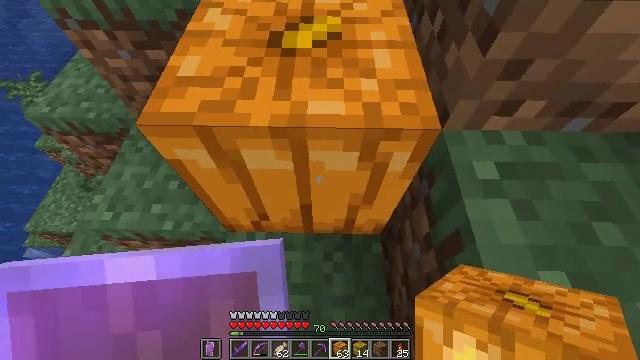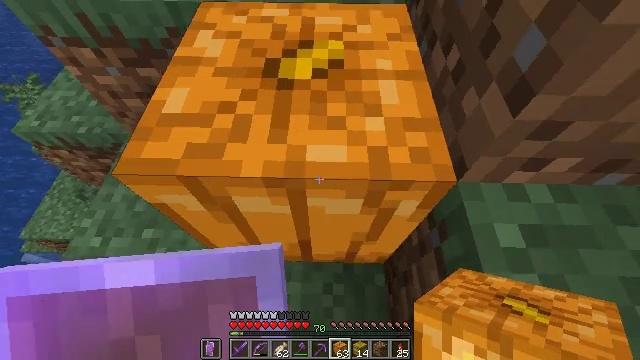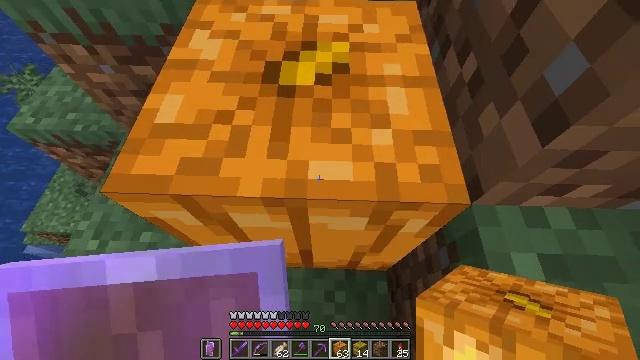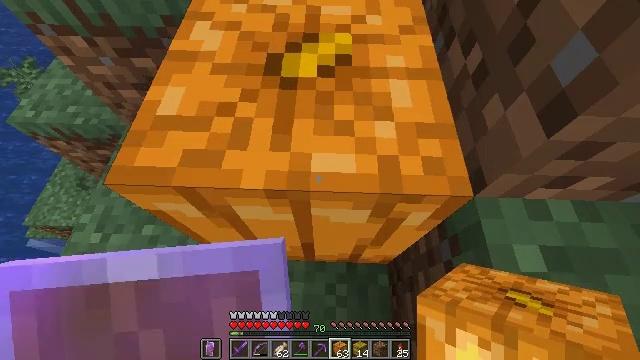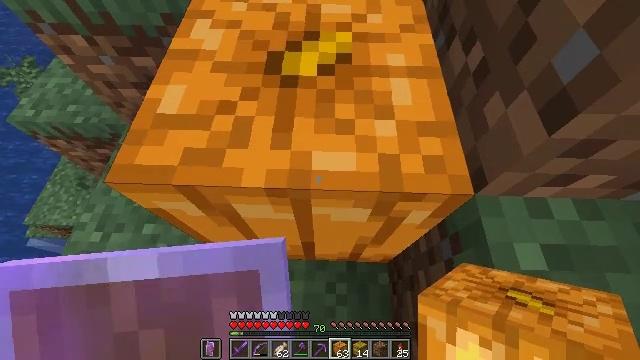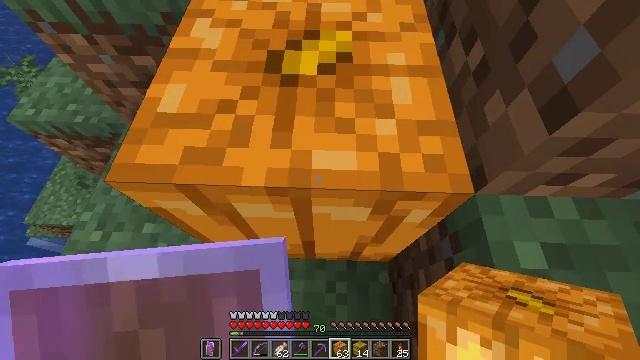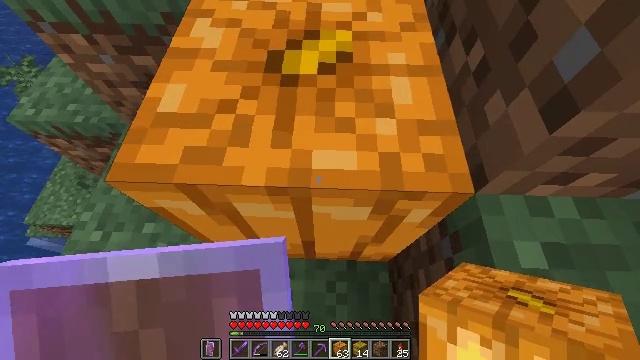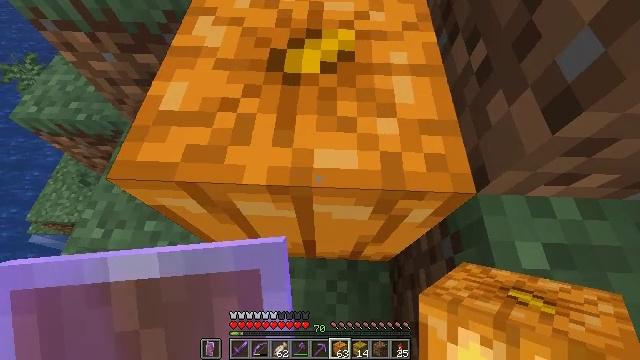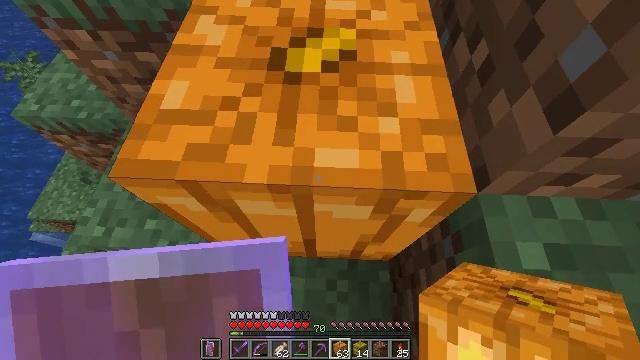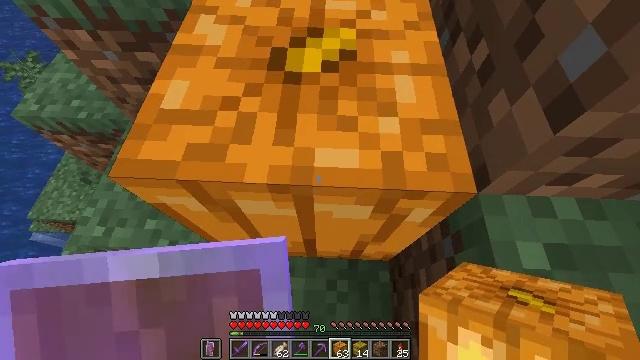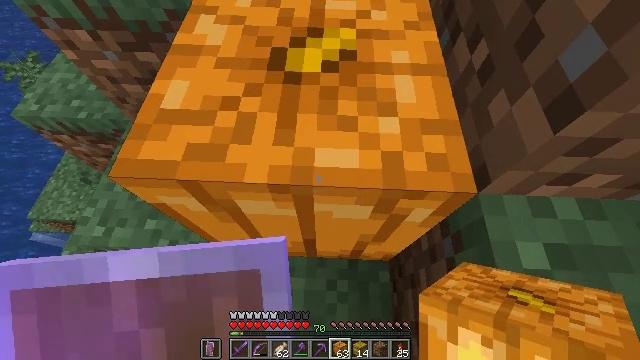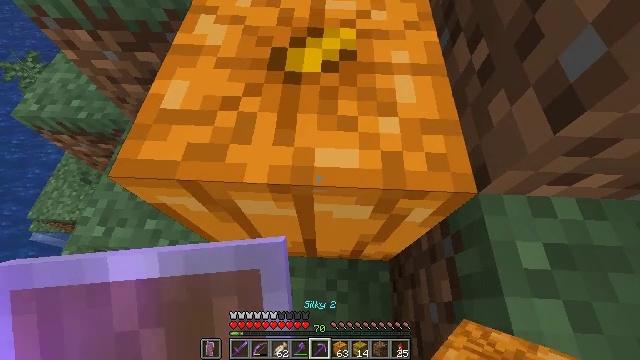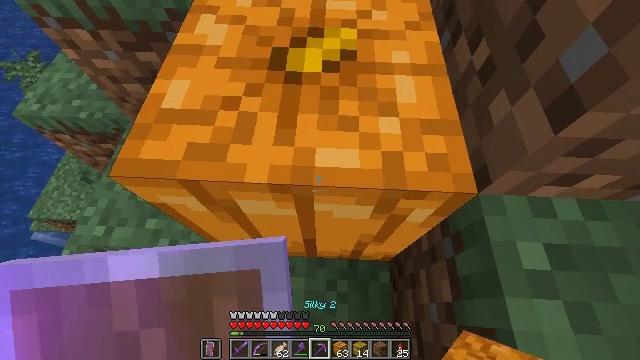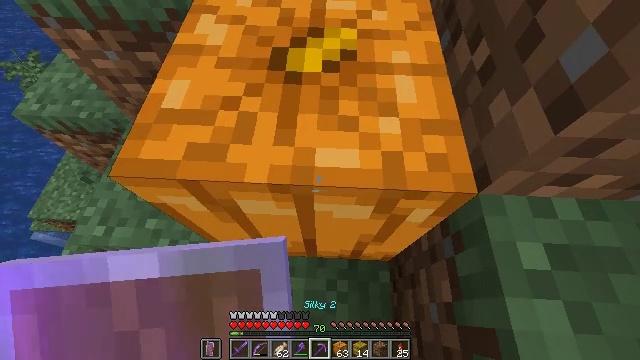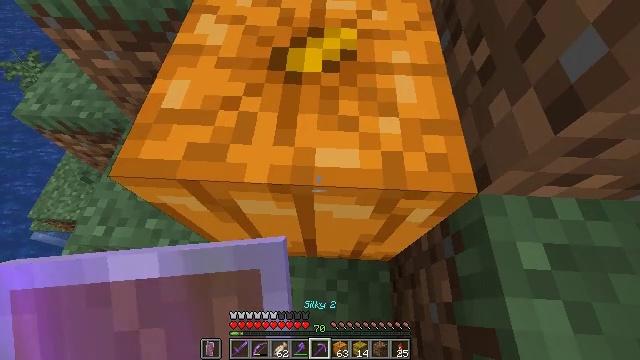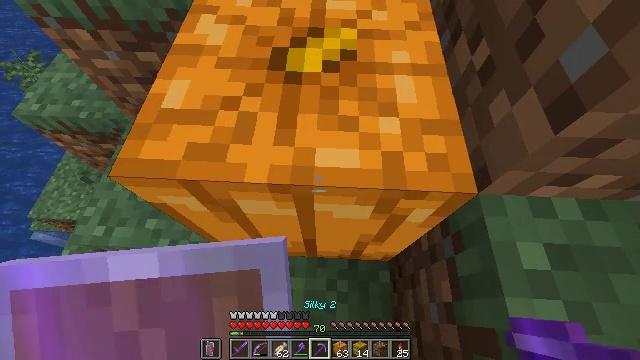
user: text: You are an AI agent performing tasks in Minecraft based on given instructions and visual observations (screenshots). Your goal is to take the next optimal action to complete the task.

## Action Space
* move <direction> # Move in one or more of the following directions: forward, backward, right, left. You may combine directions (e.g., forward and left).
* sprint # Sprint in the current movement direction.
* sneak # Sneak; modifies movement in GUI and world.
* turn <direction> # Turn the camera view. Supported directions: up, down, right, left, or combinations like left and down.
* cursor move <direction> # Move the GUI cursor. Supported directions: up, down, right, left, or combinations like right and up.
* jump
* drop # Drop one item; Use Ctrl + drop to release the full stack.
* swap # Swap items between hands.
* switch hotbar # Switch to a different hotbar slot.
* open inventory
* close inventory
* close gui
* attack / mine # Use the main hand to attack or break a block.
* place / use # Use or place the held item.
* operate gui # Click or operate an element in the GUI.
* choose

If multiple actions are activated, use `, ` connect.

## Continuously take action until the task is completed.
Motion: motion action
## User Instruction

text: Recycle the jack o'lantern for reuse.
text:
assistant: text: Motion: move forward
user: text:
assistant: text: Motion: move forward, turn down
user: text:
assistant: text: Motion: turn down
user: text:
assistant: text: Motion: no_op
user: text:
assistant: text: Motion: no_op
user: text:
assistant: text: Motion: no_op
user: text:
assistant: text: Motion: no_op
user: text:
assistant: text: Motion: no_op
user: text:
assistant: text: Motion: no_op
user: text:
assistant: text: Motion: no_op
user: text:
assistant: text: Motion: no_op
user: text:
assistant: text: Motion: no_op
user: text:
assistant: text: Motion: no_op
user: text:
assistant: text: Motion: no_op
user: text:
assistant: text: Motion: no_op
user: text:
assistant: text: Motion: no_op
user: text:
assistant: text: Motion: no_op
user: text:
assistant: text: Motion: no_op
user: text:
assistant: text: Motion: no_op
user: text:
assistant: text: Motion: no_op
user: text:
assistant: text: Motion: no_op
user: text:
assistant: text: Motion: no_op
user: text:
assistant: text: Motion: attack / mine
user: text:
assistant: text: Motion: attack / mine
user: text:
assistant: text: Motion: attack / mine
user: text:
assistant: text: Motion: attack / mine
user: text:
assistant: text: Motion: no_op
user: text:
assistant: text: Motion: no_op